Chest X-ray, AP view. Patient: 51 years old, sex M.
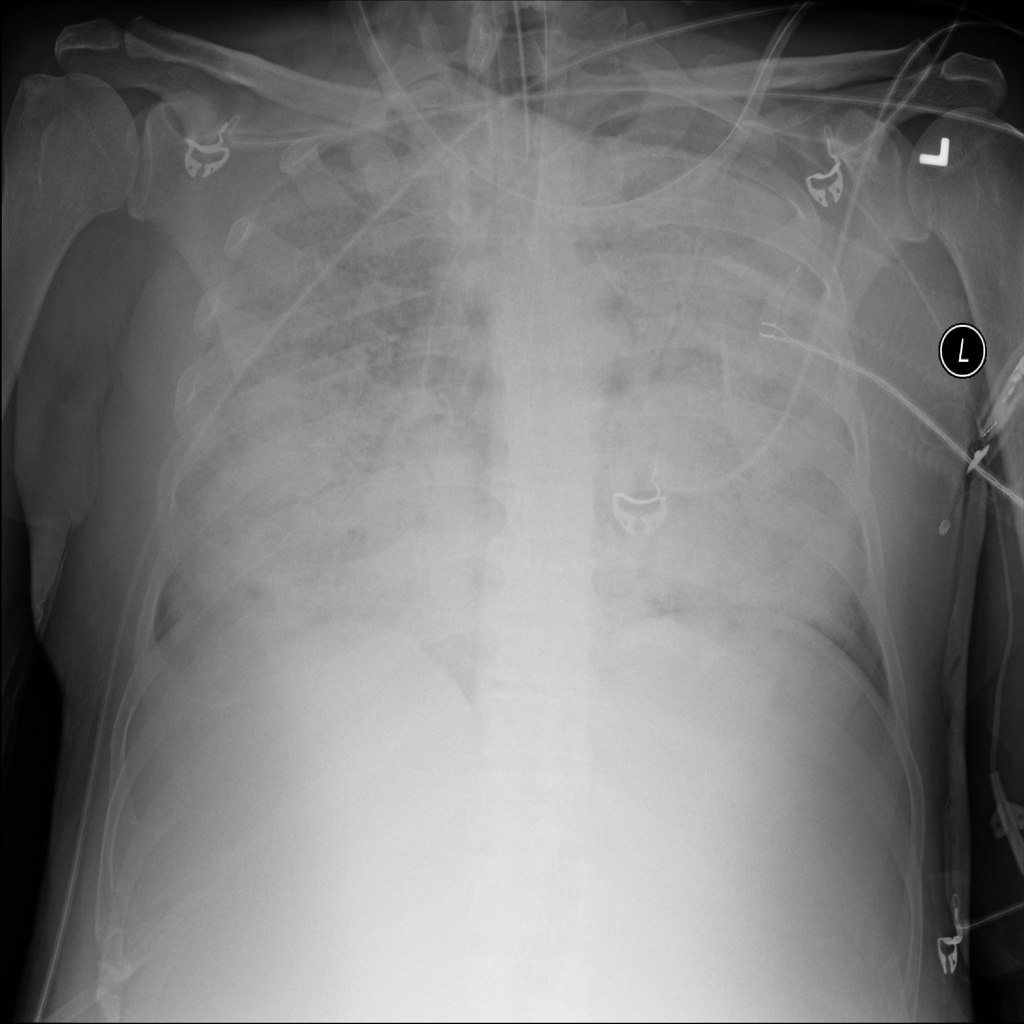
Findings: No Finding